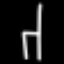
Label: chair